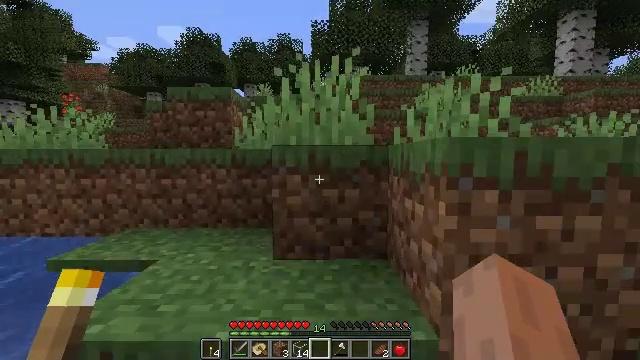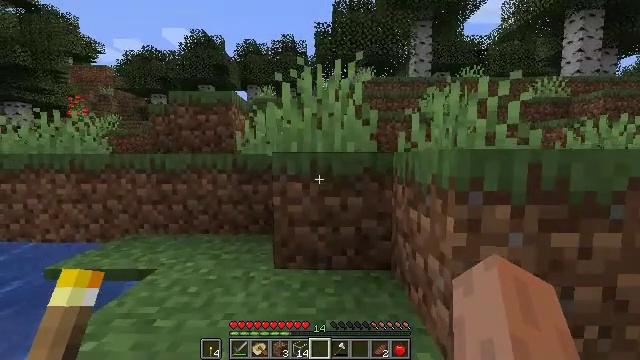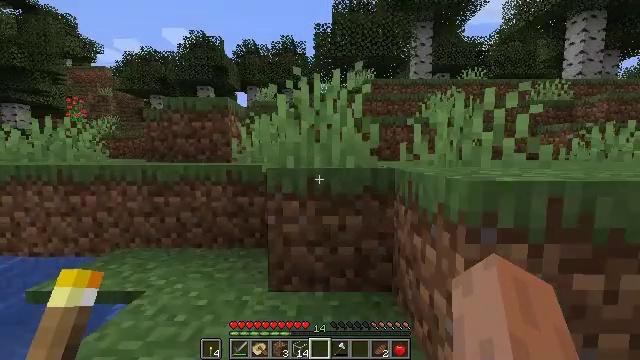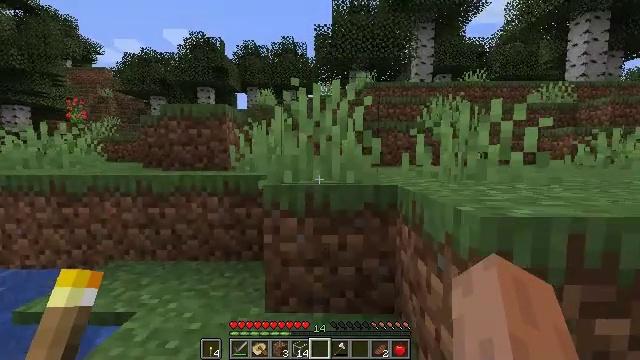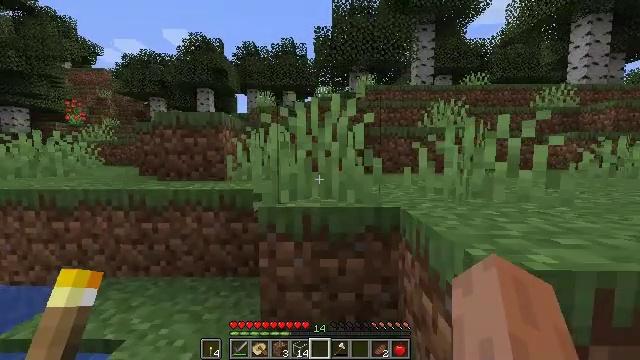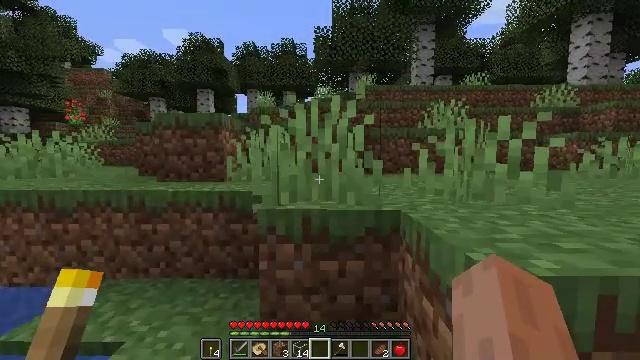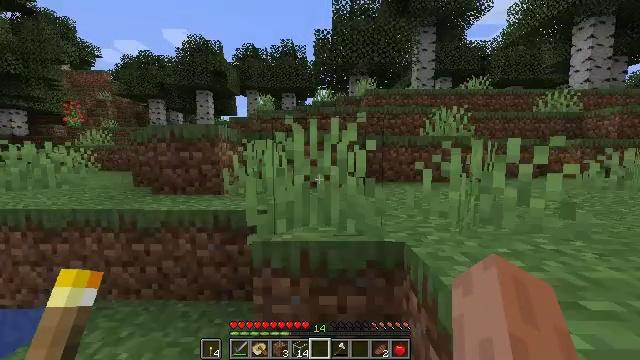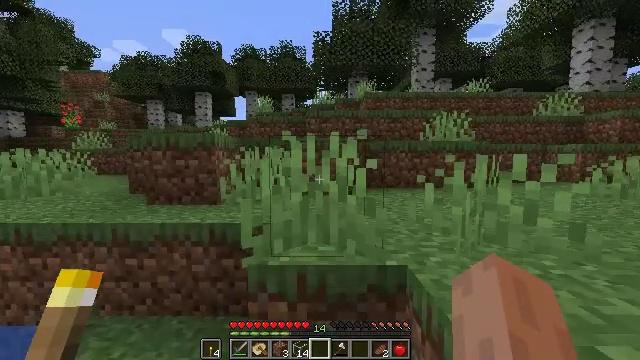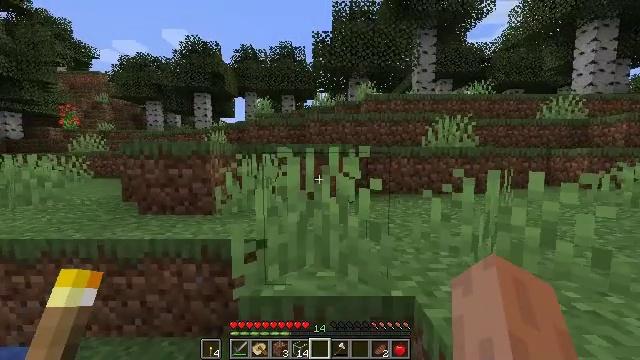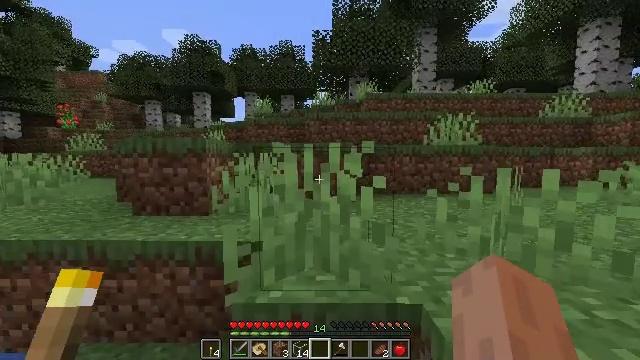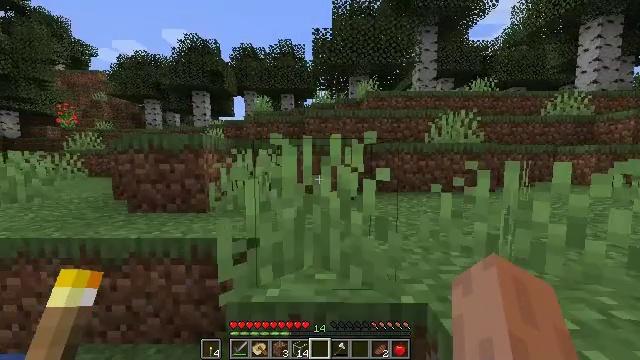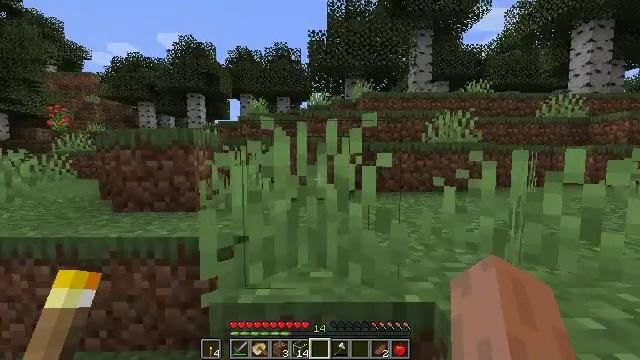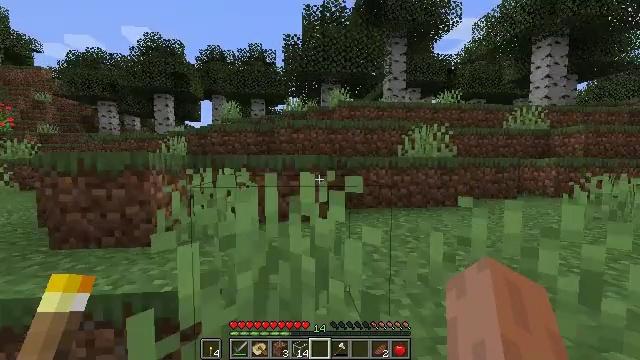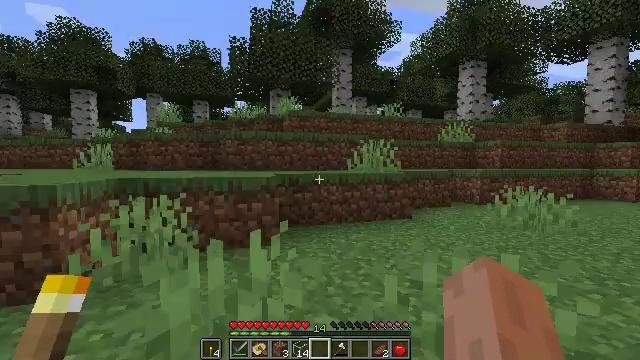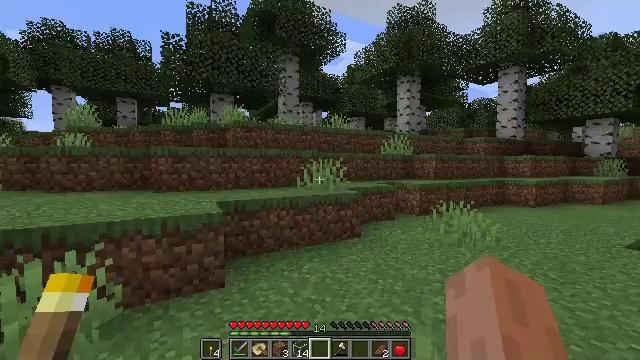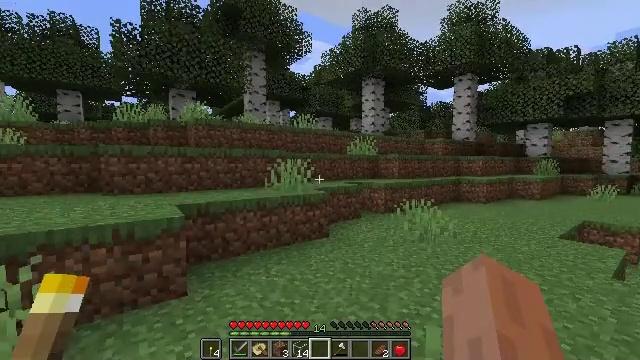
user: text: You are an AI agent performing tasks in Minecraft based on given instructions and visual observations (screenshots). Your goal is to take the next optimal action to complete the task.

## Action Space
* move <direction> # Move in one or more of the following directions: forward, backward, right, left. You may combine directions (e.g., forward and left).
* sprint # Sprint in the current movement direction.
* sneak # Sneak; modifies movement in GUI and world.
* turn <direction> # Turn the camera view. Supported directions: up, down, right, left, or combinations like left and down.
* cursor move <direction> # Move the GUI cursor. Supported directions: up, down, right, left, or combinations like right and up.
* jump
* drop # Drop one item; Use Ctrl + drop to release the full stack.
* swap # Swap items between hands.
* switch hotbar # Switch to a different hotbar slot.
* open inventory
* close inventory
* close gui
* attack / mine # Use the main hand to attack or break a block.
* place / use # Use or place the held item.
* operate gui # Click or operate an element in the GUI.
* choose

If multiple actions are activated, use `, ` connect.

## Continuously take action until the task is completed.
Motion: motion action
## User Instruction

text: Break the tall rose bush.
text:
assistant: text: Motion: move forward, jump
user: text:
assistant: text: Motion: move forward, jump
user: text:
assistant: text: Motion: move forward, jump
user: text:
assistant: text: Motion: move forward, jump
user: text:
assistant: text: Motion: move forward, jump
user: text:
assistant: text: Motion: move forward, jump
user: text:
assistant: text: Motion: move forward, jump
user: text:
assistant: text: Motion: move forward, jump
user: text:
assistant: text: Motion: move forward, jump
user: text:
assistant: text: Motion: move forward, jump
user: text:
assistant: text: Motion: move forward, jump
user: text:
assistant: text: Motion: move forward, turn right, jump
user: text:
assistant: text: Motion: move forward, turn right, jump
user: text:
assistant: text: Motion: move forward, turn right, jump
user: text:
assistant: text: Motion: move forward, turn right, jump
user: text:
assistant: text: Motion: move forward, turn right, jump
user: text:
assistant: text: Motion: move forward, turn right, jump
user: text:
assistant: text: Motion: move forward, turn right, jump
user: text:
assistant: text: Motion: move forward, turn right, jump
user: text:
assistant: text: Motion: move forward, turn right, jump
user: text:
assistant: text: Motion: move forward, turn right, jump
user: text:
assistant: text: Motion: move forward, turn right, jump
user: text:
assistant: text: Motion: move forward, turn right, jump
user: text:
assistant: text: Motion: move forward, turn right, jump
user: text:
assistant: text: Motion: move forward, turn right, jump
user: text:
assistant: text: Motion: move forward, turn right, jump
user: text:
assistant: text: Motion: move forward, turn right, jump
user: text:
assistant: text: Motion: move forward, turn right, jump
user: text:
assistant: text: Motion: move forward, turn right, jump
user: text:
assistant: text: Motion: move forward, turn right and down